Question: When I add grouping to a grid it works great other then one problem. The row which contains the grouping information is being built with a colspan for the "width" of the grid and this means it sits on top of some of the vertical columns I build into the grid to help add visual separation.
Is there a way to have this row not skip that column so I can keep a nice visual break between sections in my grid?
I add these vertical "spacers" columns by the following method procedure:
-in the jqGrid setup
'''
beforeProcessing: function (data, status, xhr) {
//add the spaces to the returned data to allow for the blank vertical columns in the grid
for (var x = 0, length = data.rows.length; x < length; x++) {
data.rows[x].cell.splice(6, 0, "");
} //for
}, //beforeProcessing
'''
-colmodel setup matching the cells that will contain the "space"
'''
{ name: "empty1" ,width: 10, sortable: false, hidedlg: true, search: false, resizable: false, fixed: true, classes: 'NoHorizontalGridBorders' },
'''
-css
'''
.NoHorizontalGridBorders { border-bottom-color: transparent !important; background-color: White !important;}
'''
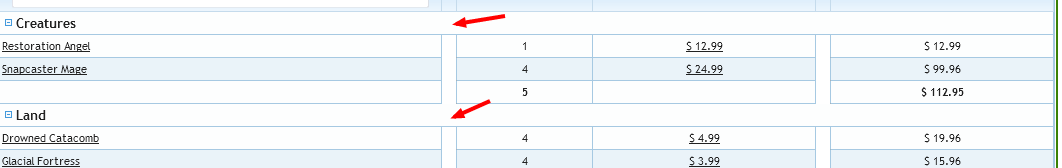
Answer: If I understand correctly what you need you have to modify grouping lines inside of 'loadComplete'. For example <URL>, display the following grid

The code is very simple:
'''
loadComplete: function () {
var $groupingHeaders = $(this).find(">tbody>tr.jqgroup");
$groupingHeaders.find(">td").addClass("noVerticalLines").attr("colspan", "1");
$groupingHeaders.append("<td class='noHorizLines noVerticalLines'>&nbsp;</td>" +
"<td colspan='3' class='noVerticalLines'>&nbsp;</td>" +
"<td class='noHorizLines noVerticalLines'>&nbsp;</td>" +
"<td colspan='2'>&nbsp;</td>");
}
'''
where CSS on the classes 'noHorizLines' and 'noVerticalLines' defined as
'''
.ui-jqgrid tr.ui-row-ltr td.noVerticalLines { border-right-color: transparent; }
.ui-jqgrid tr.ui-row-ltr td.noHorizLines { border-bottom-color: transparent; }
'''
In the same way you can modify the above code to make some other effects (horizontal or vertical lines on the places where you wan to have it).